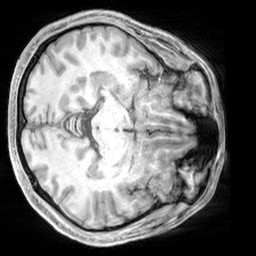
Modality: T1w
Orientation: axial
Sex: male
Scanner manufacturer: siemens
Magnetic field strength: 3 T
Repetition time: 2.3 s
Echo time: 0.00226 s